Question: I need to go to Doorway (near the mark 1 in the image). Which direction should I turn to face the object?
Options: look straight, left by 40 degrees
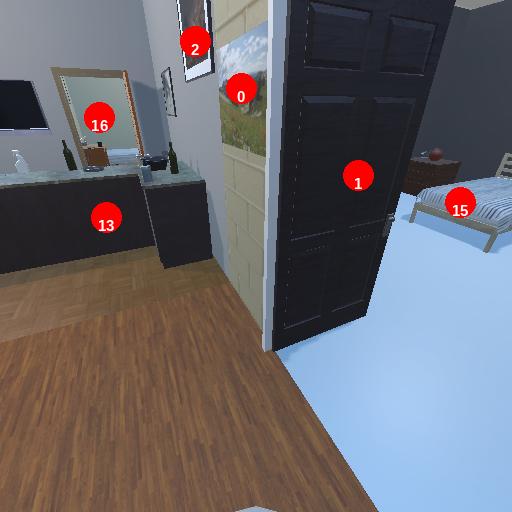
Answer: look straight